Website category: auto
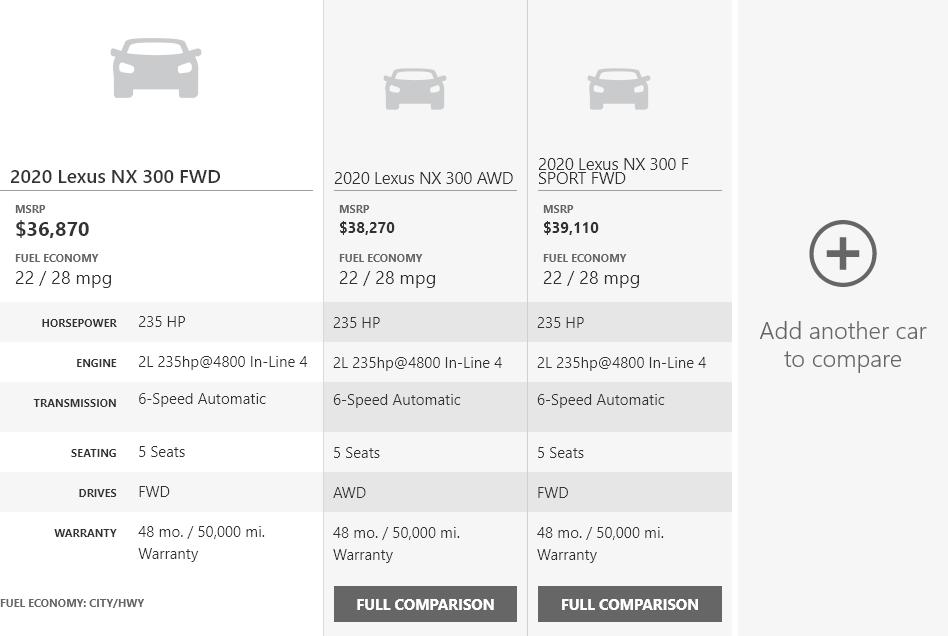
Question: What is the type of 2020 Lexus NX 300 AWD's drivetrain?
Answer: AWD

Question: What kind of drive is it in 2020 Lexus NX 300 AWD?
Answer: AWD

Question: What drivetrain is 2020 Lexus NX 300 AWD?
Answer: AWD

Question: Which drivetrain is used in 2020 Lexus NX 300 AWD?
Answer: AWD

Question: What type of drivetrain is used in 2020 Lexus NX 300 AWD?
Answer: AWD

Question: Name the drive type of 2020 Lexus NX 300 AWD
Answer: AWD

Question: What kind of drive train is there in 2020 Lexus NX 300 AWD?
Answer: AWD

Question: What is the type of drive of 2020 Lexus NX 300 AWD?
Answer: AWD

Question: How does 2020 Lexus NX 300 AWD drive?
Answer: AWD

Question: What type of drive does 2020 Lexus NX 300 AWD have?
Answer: AWD

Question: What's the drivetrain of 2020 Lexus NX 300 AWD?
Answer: AWD

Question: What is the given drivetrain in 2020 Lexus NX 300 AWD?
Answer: AWD

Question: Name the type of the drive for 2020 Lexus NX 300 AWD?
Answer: AWD

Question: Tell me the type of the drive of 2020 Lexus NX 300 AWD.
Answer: AWD

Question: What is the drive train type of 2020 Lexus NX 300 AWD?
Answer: AWD

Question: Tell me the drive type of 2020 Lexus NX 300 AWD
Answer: AWD

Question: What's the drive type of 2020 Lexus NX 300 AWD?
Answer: AWD

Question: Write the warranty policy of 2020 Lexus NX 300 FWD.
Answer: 48 mo. / 50,000 mi. Warranty

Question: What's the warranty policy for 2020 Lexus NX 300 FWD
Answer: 48 mo. / 50,000 mi. Warranty

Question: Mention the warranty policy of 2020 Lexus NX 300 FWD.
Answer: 48 mo. / 50,000 mi. Warranty

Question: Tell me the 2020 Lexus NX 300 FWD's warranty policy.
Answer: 48 mo. / 50,000 mi. Warranty